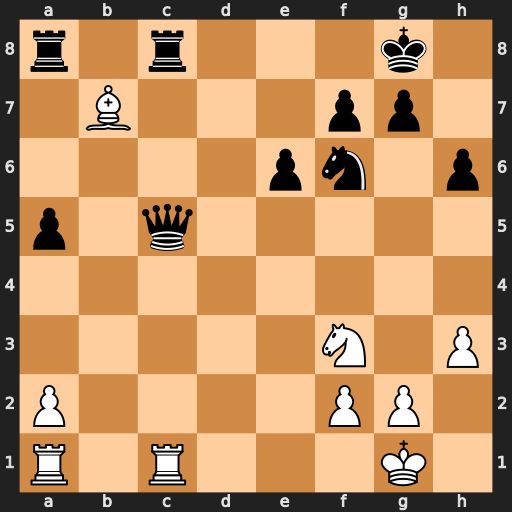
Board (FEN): r1r3k1/1B3pp1/4pn1p/p1q5/8/5N1P/P4PP1/R1R3K1
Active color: w
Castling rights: -
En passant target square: -
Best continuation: Rxc5 Rxc5 Bxa8